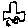
Label: car